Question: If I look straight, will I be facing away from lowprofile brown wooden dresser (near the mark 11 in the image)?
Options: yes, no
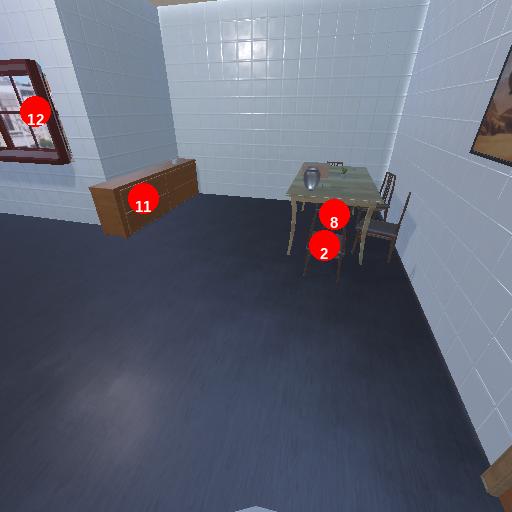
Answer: yes